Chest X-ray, PA view. Patient: 40 years old, sex M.
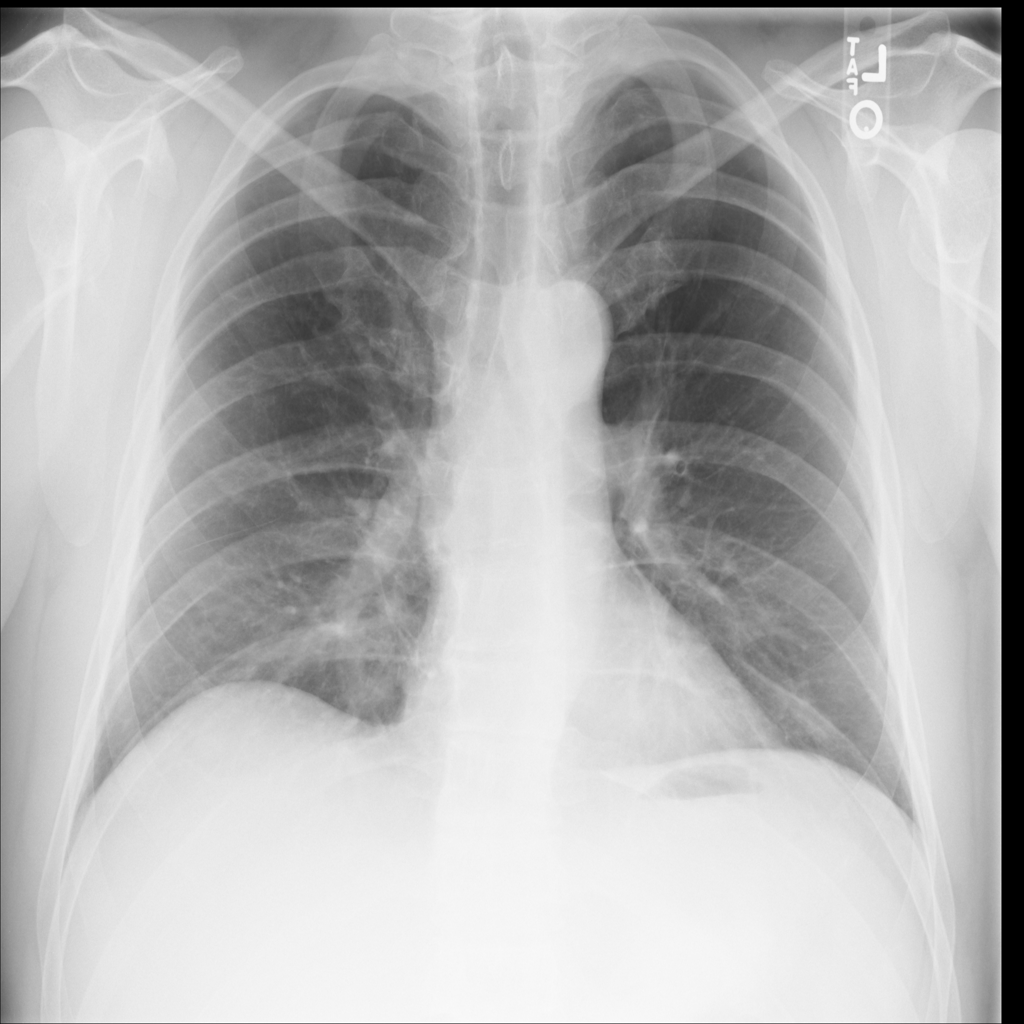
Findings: No Finding